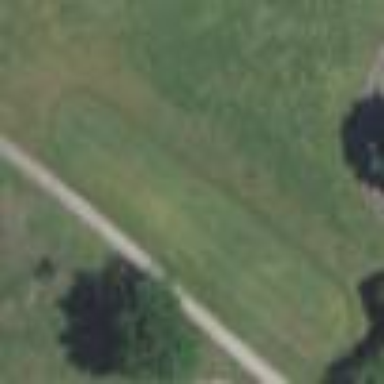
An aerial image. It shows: Grass area designated as golf tee.